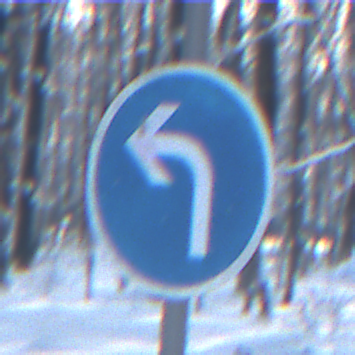
Verkehrszeichen: VorgeschriebeneFahrtrichtungLinks
Umgebung: Outdoor, Nature
Tageszeit: MorningAfternoon
Wetter: Clear
Licht: Natural
Jahreszeit: Winter
Kontrast: LowContrast